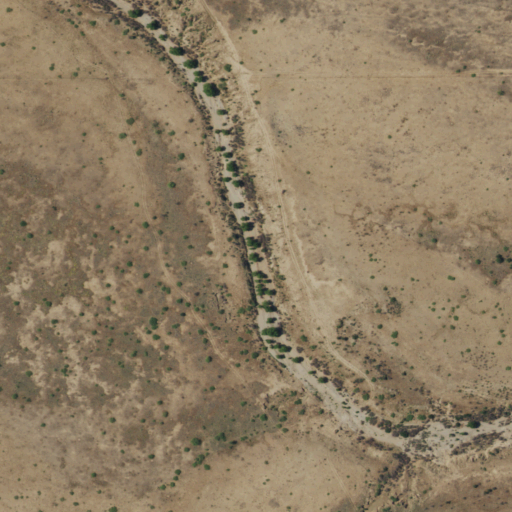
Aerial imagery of valley in New Mexico named Walnut Draw containing grassland and shrub